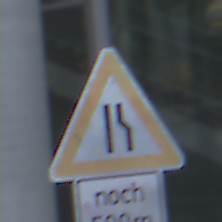
Verkehrszeichen: EinseitigVerengteFahrbahnRechts
Zusatzzeichen unten: LaengeEinerStrecke3
Umgebung: Outdoor, Urban
Tageszeit: SunriseSunset
Wetter: PartlyCloudy
Licht: Natural
Jahreszeit: NotSpecified
Kontrast: MediumContrast